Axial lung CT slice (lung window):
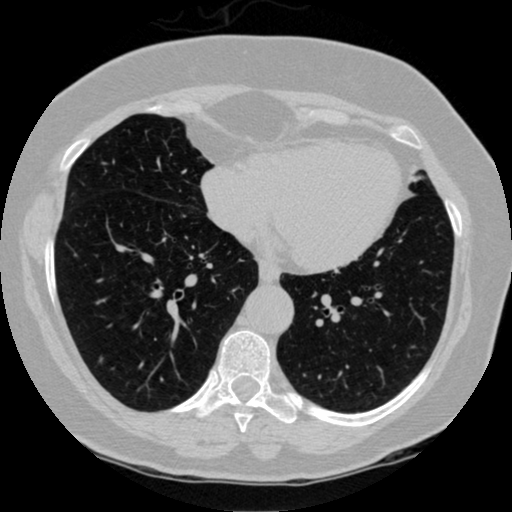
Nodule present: no